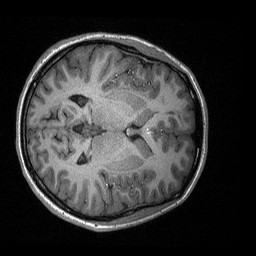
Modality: T1w
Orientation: axial
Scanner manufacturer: siemens
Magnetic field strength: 3 T
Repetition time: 2.3 s
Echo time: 0.00226 s